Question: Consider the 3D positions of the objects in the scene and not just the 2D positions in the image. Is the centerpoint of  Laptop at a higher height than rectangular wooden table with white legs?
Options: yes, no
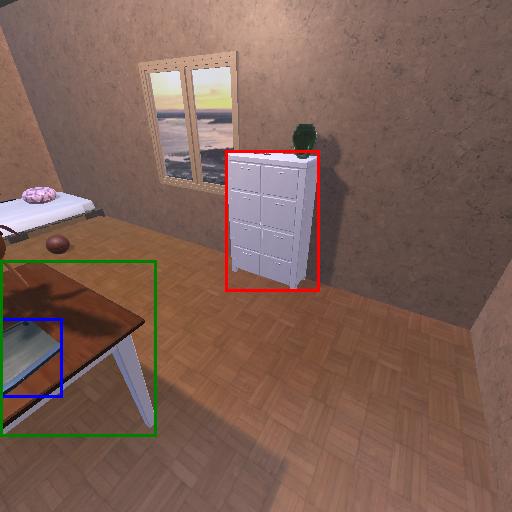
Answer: yes